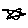
Label: star